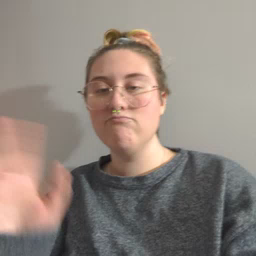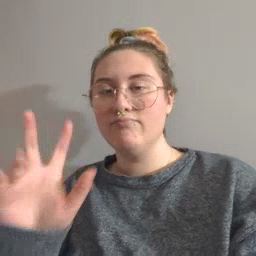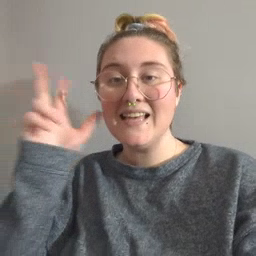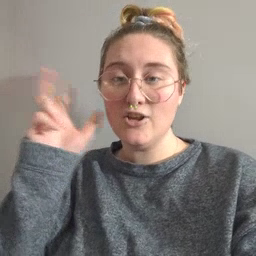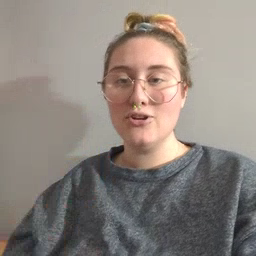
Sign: hear